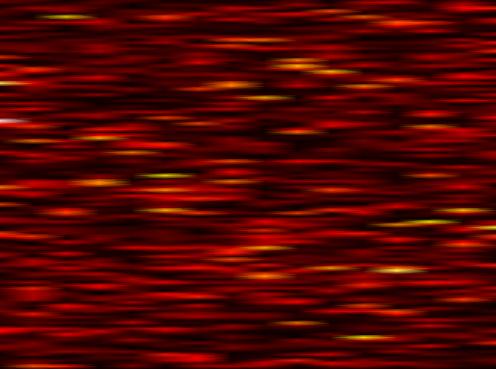
Label: WOLA